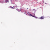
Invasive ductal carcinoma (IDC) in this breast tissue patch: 0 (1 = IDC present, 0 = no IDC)